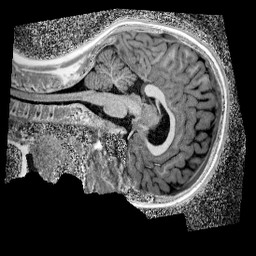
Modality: UNIT1_denoised
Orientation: sagittal
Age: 11
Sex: male
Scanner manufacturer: siemens
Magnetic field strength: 3 T
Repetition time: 4 s
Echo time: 0.00299 s